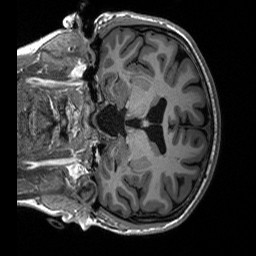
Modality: T1w
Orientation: coronal
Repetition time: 8 s
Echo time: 0.066 s